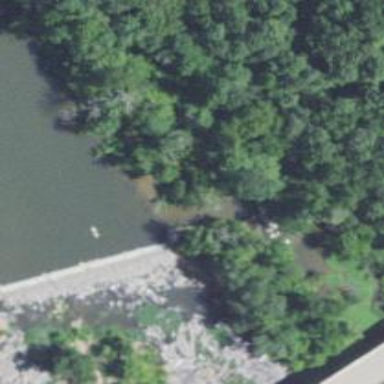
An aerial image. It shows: Footway designated as portage way for whitewater activities.